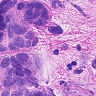
Metastatic tissue present: yes